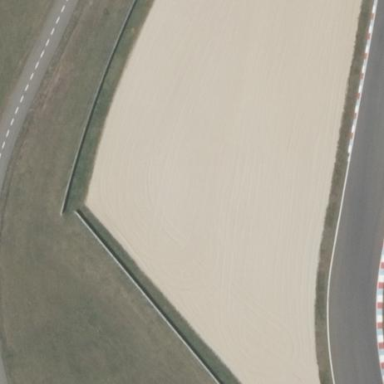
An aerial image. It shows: Gravel trap in sandy natural environment.